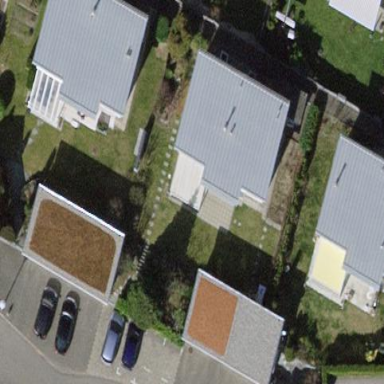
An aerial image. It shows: Detached building.